Field crop: maize
Growth stage: 1
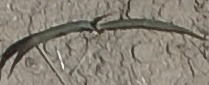
Species: sorghum